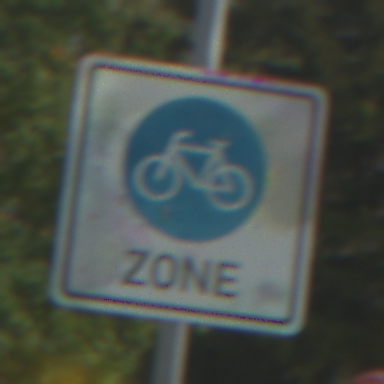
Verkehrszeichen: BeginnFahrradzone
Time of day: MorningAfternoon
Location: Outdoor (Suburban)
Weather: PartlyCloudy
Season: NotSpecified
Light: Natural